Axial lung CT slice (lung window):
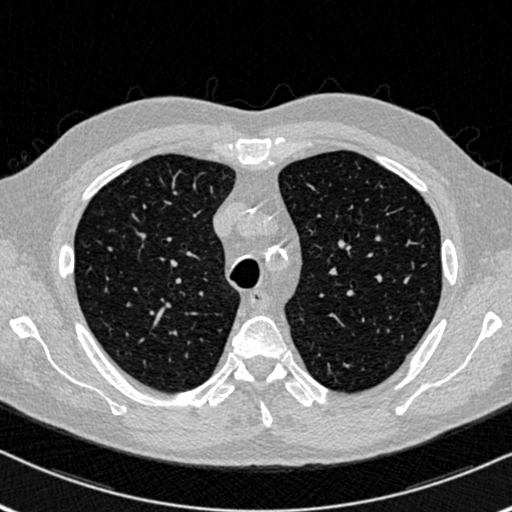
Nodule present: no